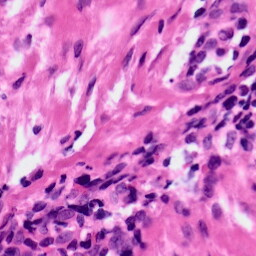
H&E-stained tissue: Ovarian